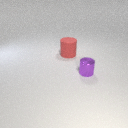
small purple metal cylinder to the right of large red rubber cylinder